Current action and preconditions to check: path_clear

Your task: For each precondition in the list above, predict whether it will hold at this action.

Consider the current scene as observed from the mobile robot's camera, and analyze the predicted future states of all dynamic agents (e.g., people, animals, vehicles, or any moving entities) within the NEXT SECOND.

IMPORTANT: Only answer "very likely" if you are absolutely certain—based on strong, clear evidence—that a dynamic agent will violate the precondition in the predicted future state. Do NOT answer "very likely" for unlikely, ambiguous, or low-probability risks.

Ask yourself for each precondition: Is there a high probability, with clear and convincing evidence, that the predicted future states of any dynamic agent will interfere with the predicted future state of the currently executing action within the NEXT SECOND, causing that precondition to fail?

Assess the risk level based on these predictions. Use "likely" or "very likely" if motions create a clear risk of interference.

Use "neutral" or "improbable" if agents are nearby but their predicted paths are clearly diverging or non-conflicting.

Failure Risk Categories: "very improbable", "improbable", "neutral", "likely", "very likely"

Answer Format: Output ONLY the probability_of_failure value from these categories: "very improbable", "improbable", "neutral", "likely", "very likely"

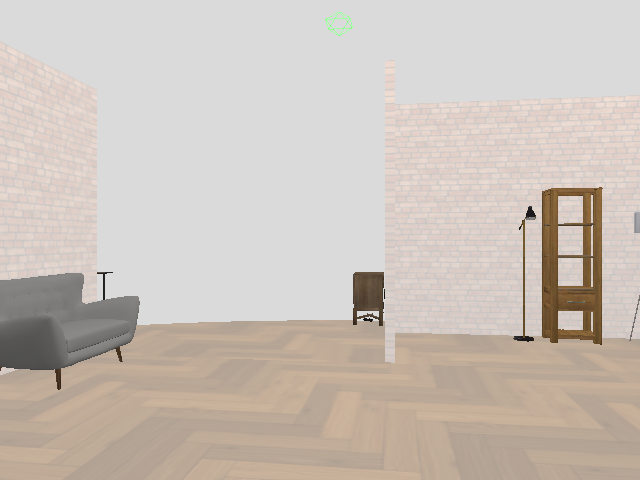

Answer: very improbable